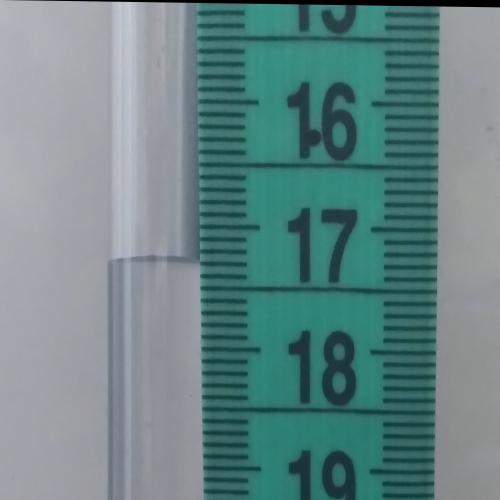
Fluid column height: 17.3 cm